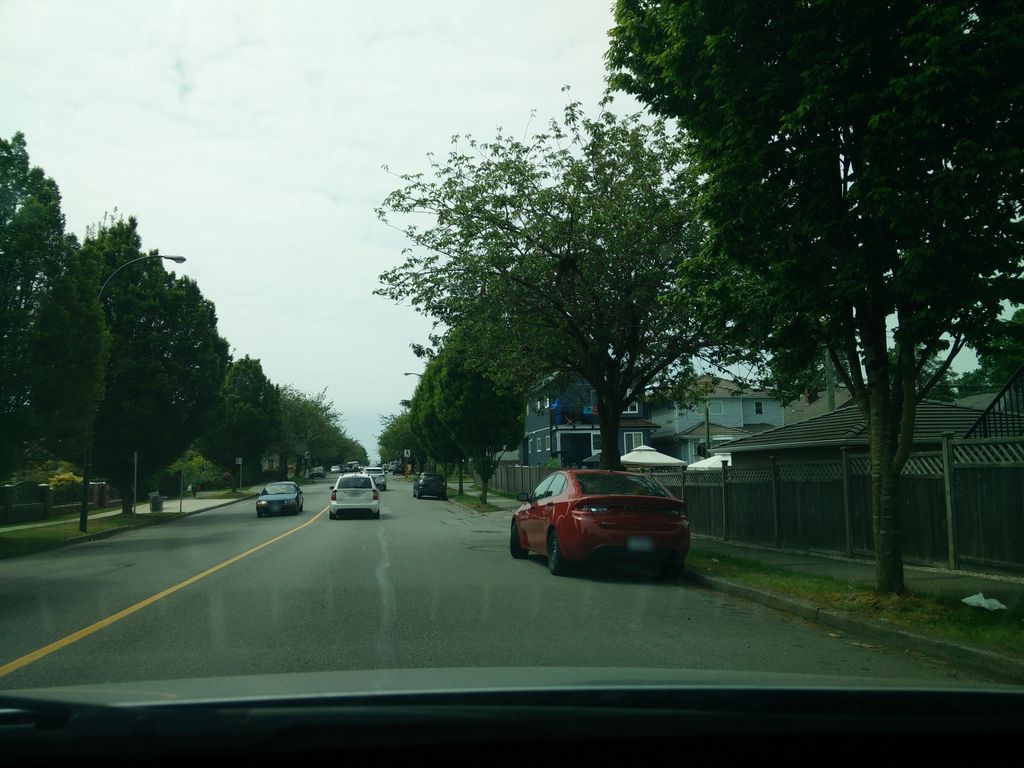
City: vancouver